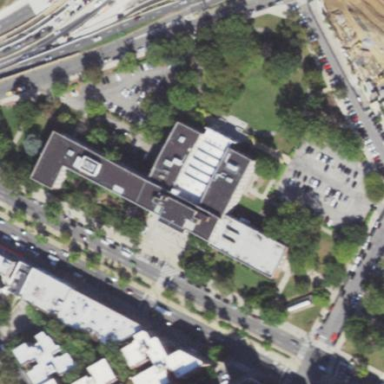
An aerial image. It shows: Town hall building.